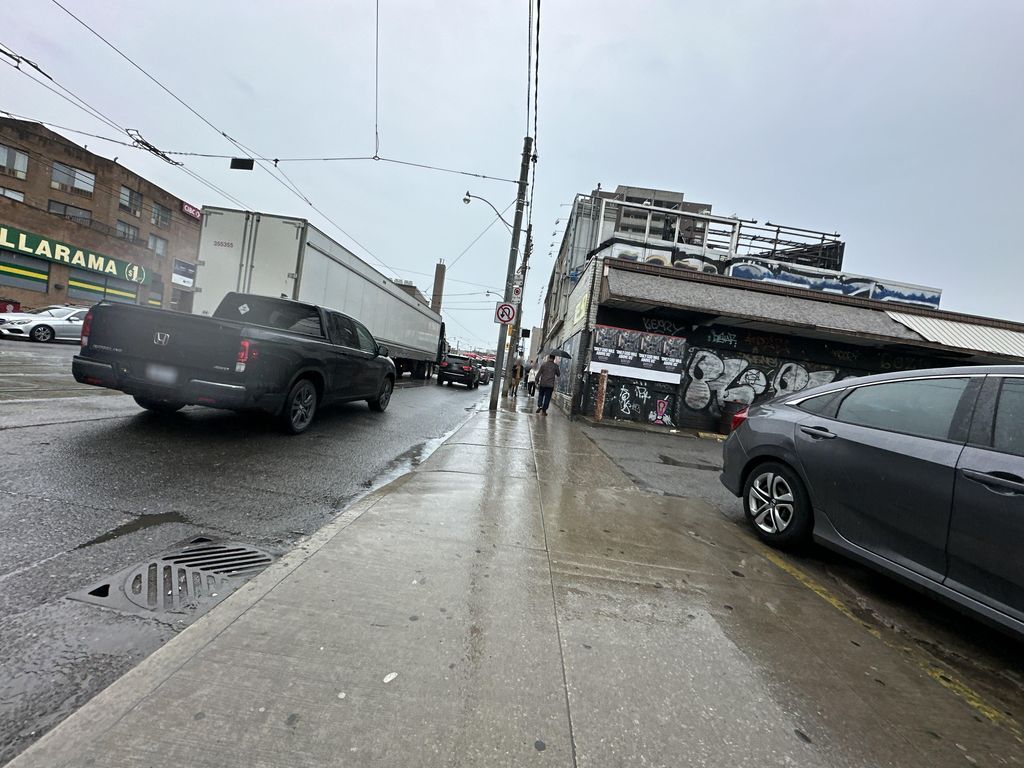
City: toronto